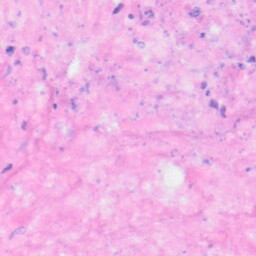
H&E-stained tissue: Kidney